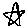
Label: star